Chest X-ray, AP view. Patient: 9 years old, sex F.
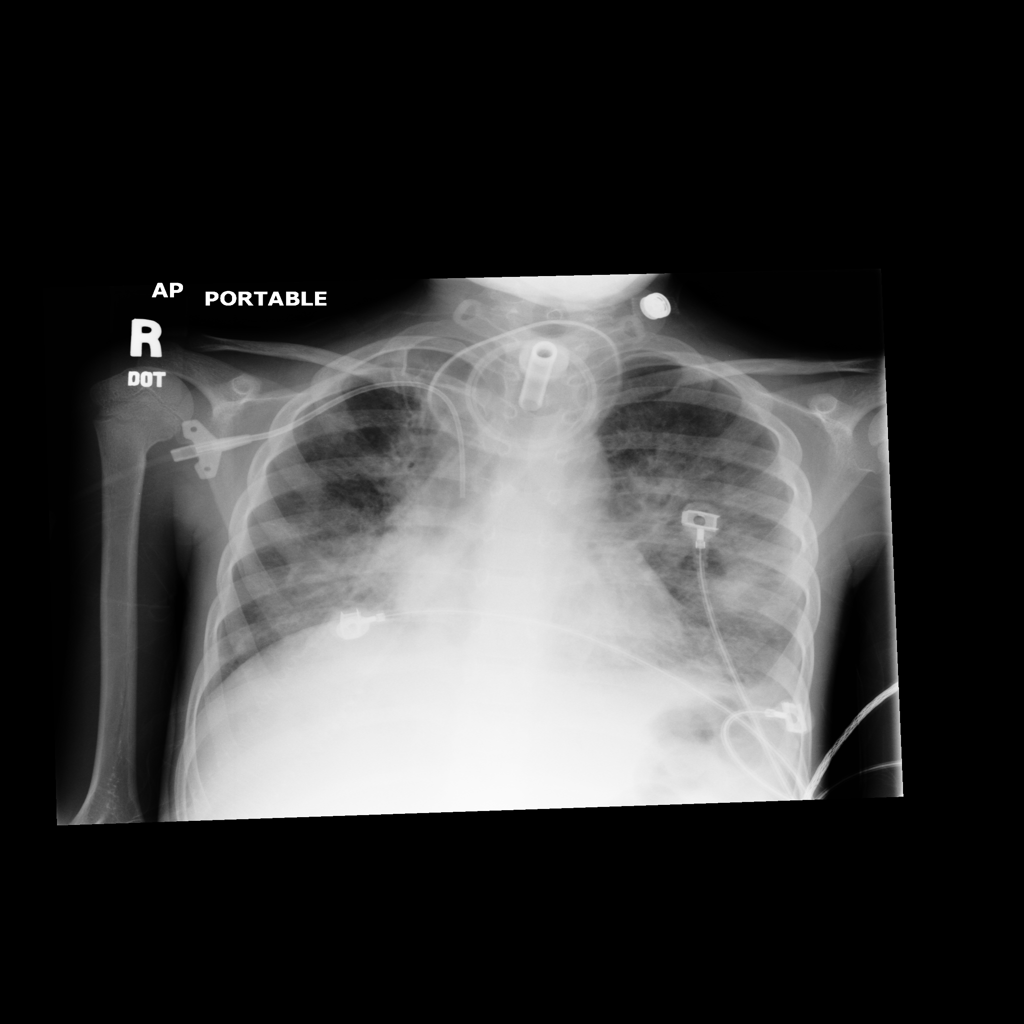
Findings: Consolidation, Infiltration